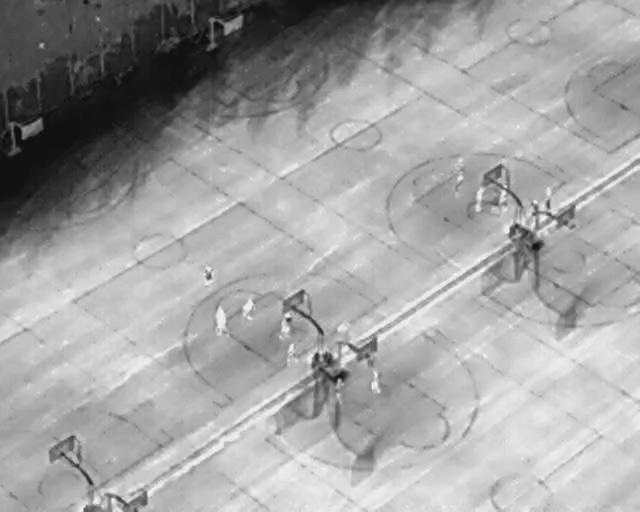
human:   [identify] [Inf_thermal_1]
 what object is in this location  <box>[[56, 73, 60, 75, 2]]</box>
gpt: <ref>1 medium person at the bottom</ref>